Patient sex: M
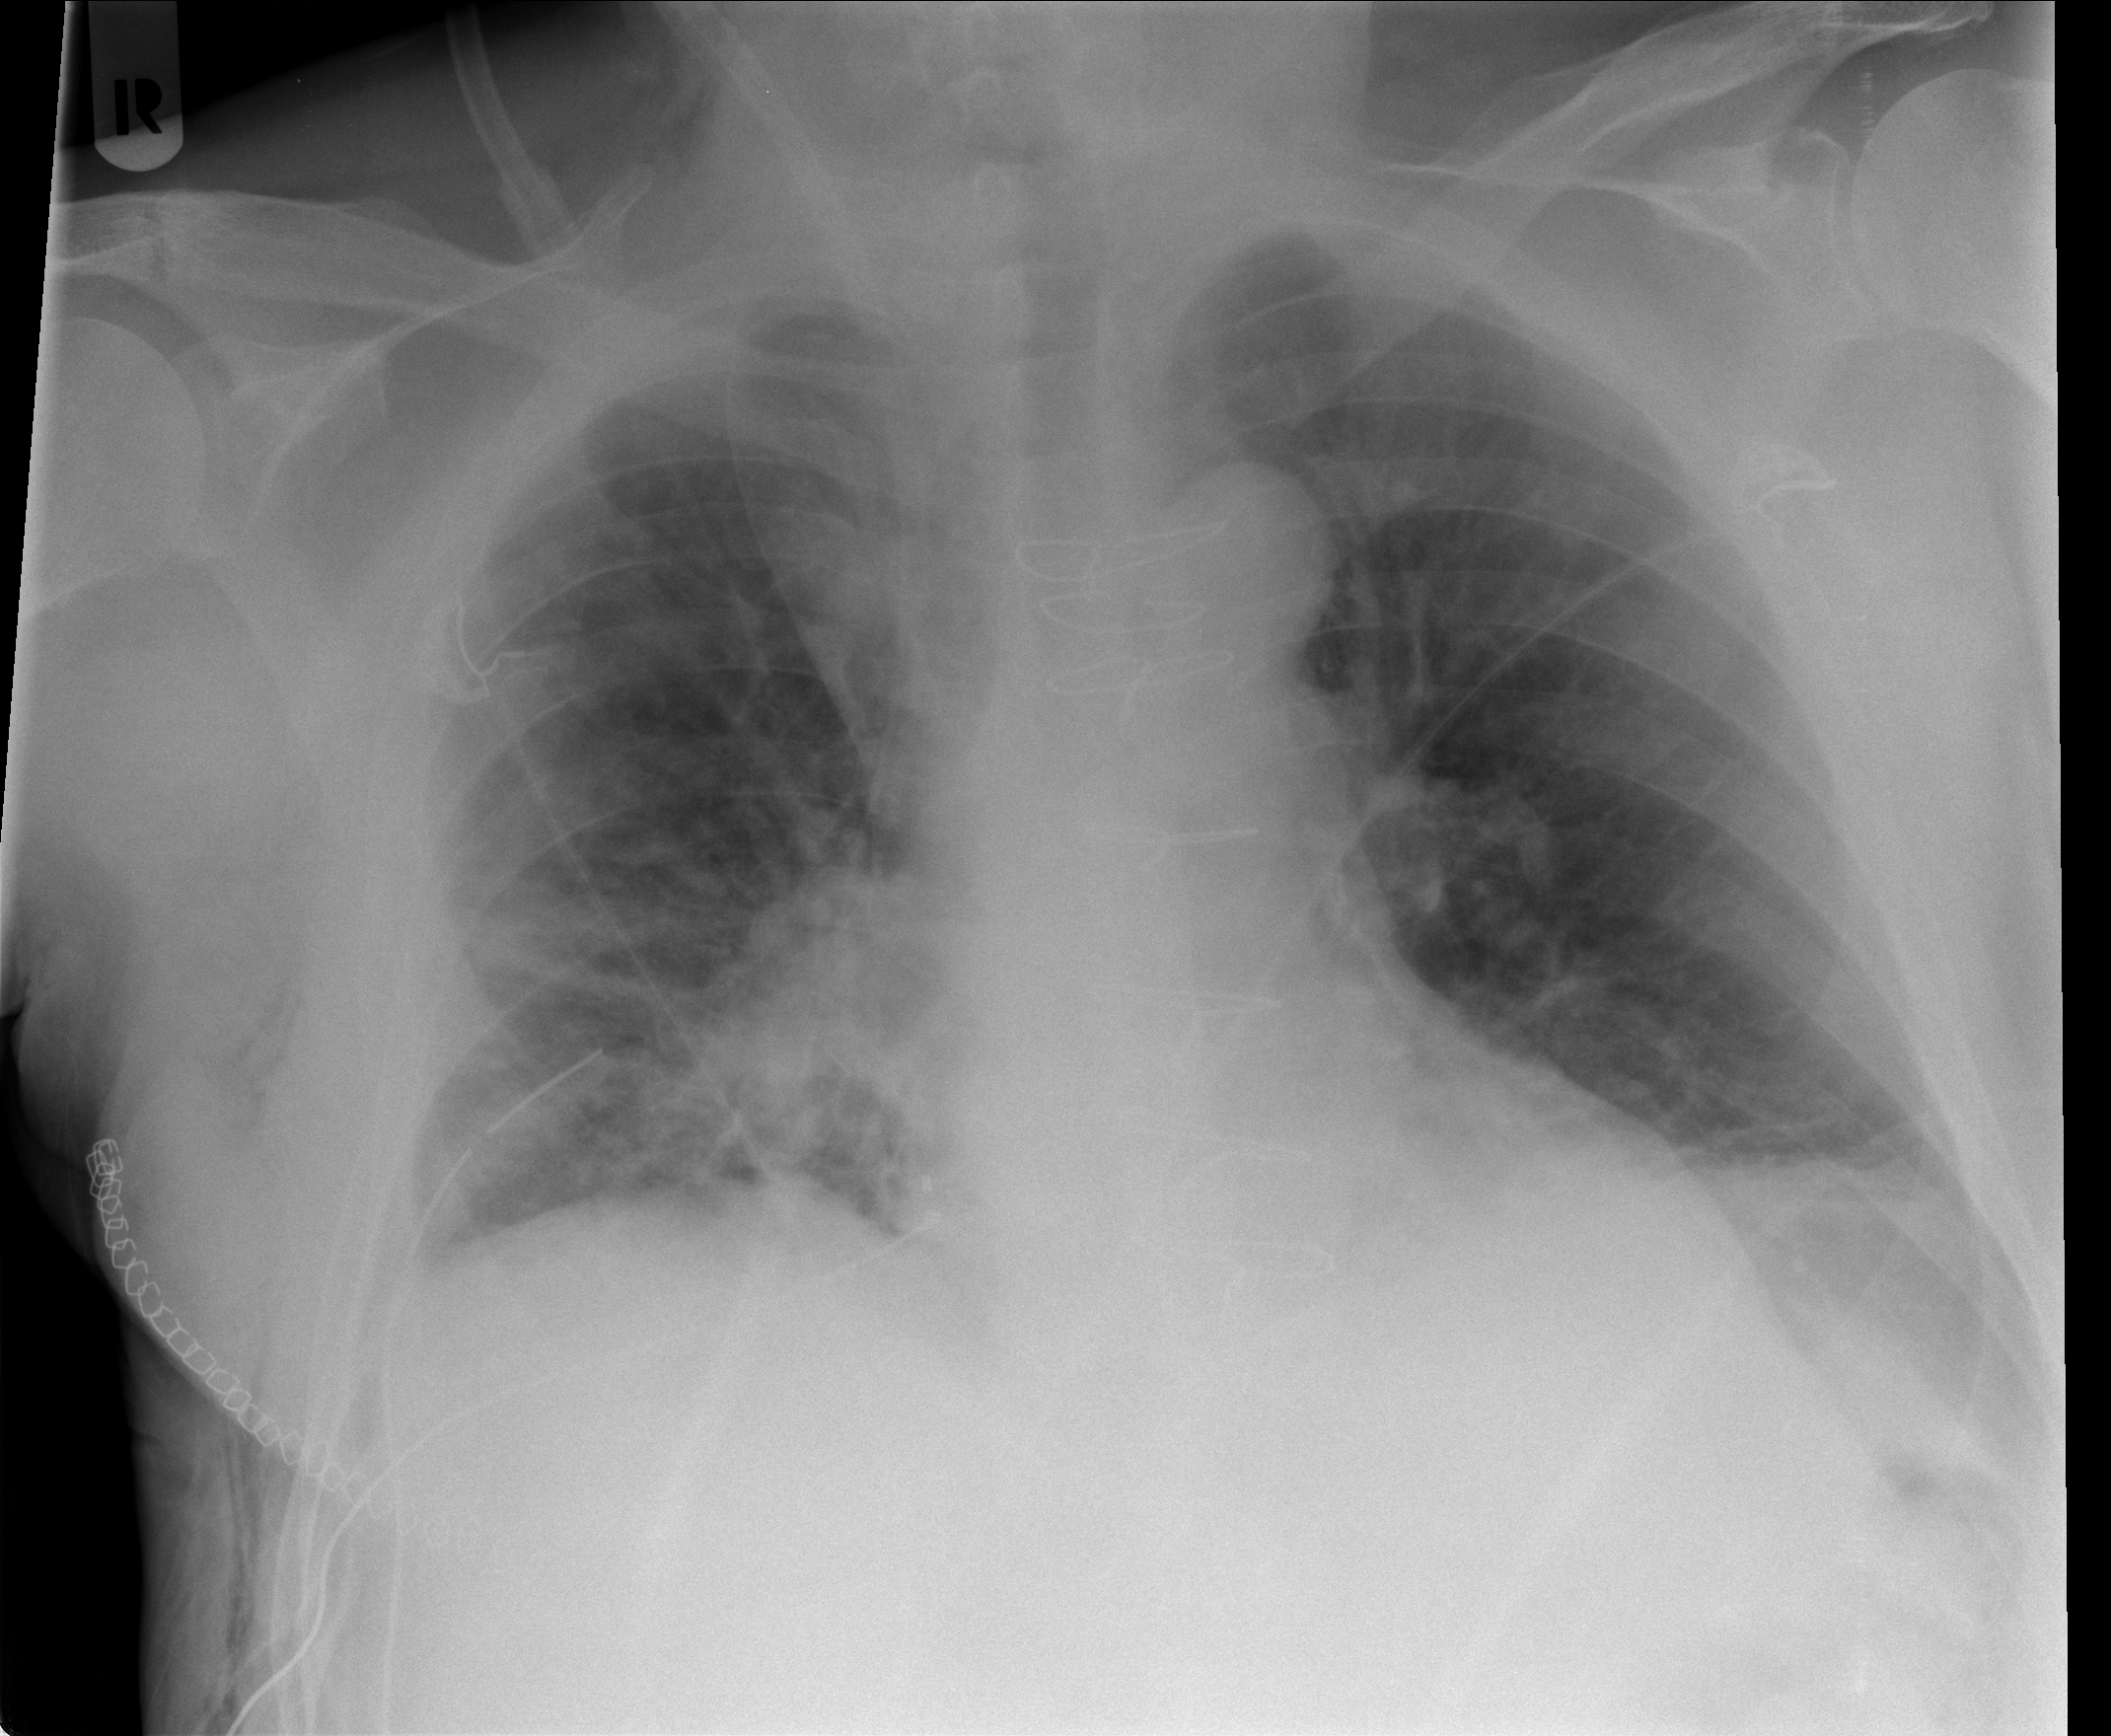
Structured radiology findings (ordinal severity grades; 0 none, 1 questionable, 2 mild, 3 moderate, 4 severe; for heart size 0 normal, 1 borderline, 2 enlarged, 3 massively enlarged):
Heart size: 1
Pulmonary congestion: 0
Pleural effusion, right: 0
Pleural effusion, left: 1
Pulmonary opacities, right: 1
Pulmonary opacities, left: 0
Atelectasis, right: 2
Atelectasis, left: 2